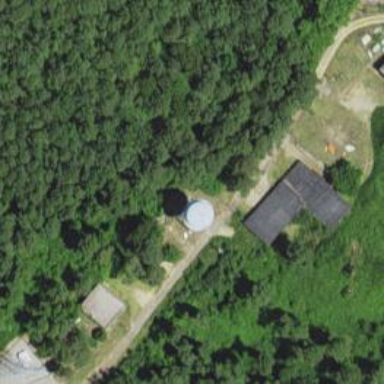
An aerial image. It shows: Water tower that is man-made.